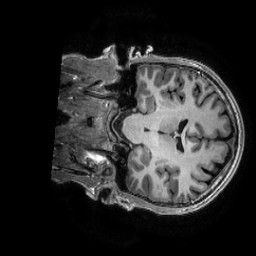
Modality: T1w
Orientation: coronal
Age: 31
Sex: male
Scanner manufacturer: ge
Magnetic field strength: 3 T
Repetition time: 0.0073 s
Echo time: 0.003 s